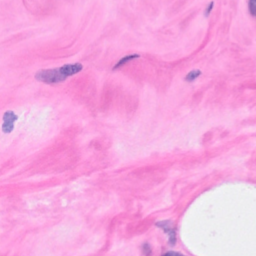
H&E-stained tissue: Breast